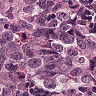
Metastatic tissue present: yes